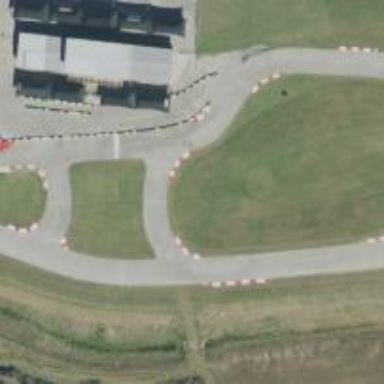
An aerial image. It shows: Karting raceway for sports enthusiasts.